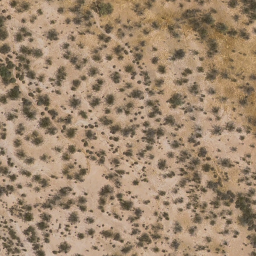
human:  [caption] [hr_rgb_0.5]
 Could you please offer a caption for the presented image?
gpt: There are some grey plants scattered on the ground .

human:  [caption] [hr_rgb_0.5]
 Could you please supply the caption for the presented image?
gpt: Lots of plants scattered in the loess ground. .

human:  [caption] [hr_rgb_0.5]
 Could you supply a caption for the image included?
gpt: This is a chaparral .

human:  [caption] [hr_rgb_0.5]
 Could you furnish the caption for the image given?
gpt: Lots of plants scattered on the ground. .

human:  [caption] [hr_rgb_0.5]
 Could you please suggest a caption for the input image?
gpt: Some grey plants are scattered in the loess ground .